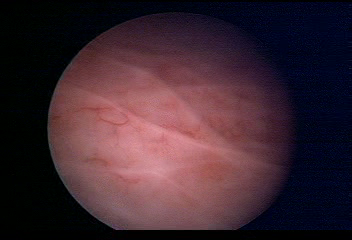
Modality: WLC
Class: Normal mucosa
Bladder cancer association: No